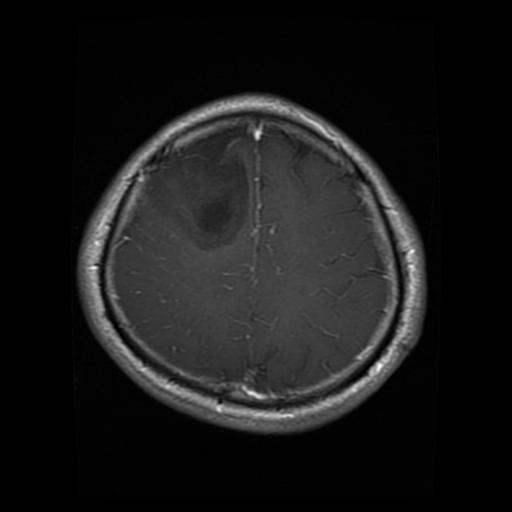
Label: glioma